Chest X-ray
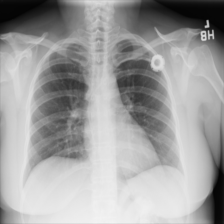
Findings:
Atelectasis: positive
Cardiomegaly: negative
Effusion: negative
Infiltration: negative
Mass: negative
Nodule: negative
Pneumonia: negative
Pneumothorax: negative
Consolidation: negative
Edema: negative
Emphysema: negative
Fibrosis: negative
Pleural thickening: negative
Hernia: negative